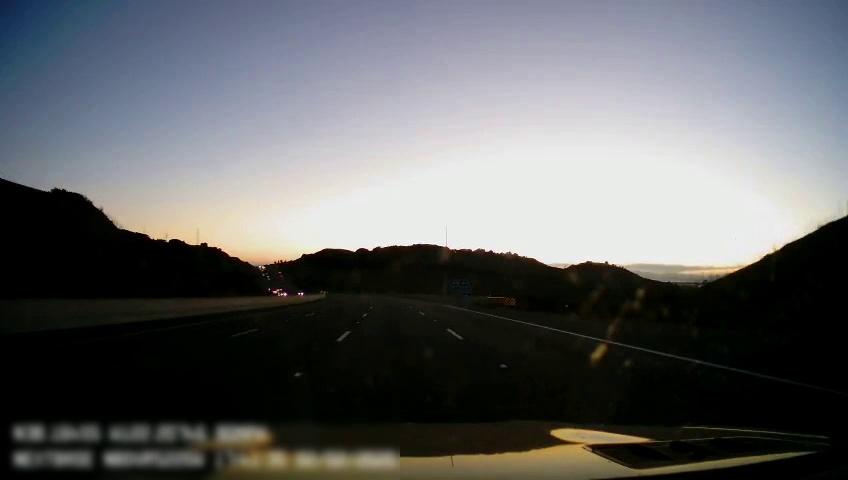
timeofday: Dusk/Dawn/Twilight
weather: Sunny
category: Drivable Space
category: Lanes | Alternate Lane
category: Lanes | Current Lane
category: Lanes | Current Lane
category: Lanes | Alternate Lane
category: Lanes | Alternate Lane
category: Traffic | Signs
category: Traffic | Signs